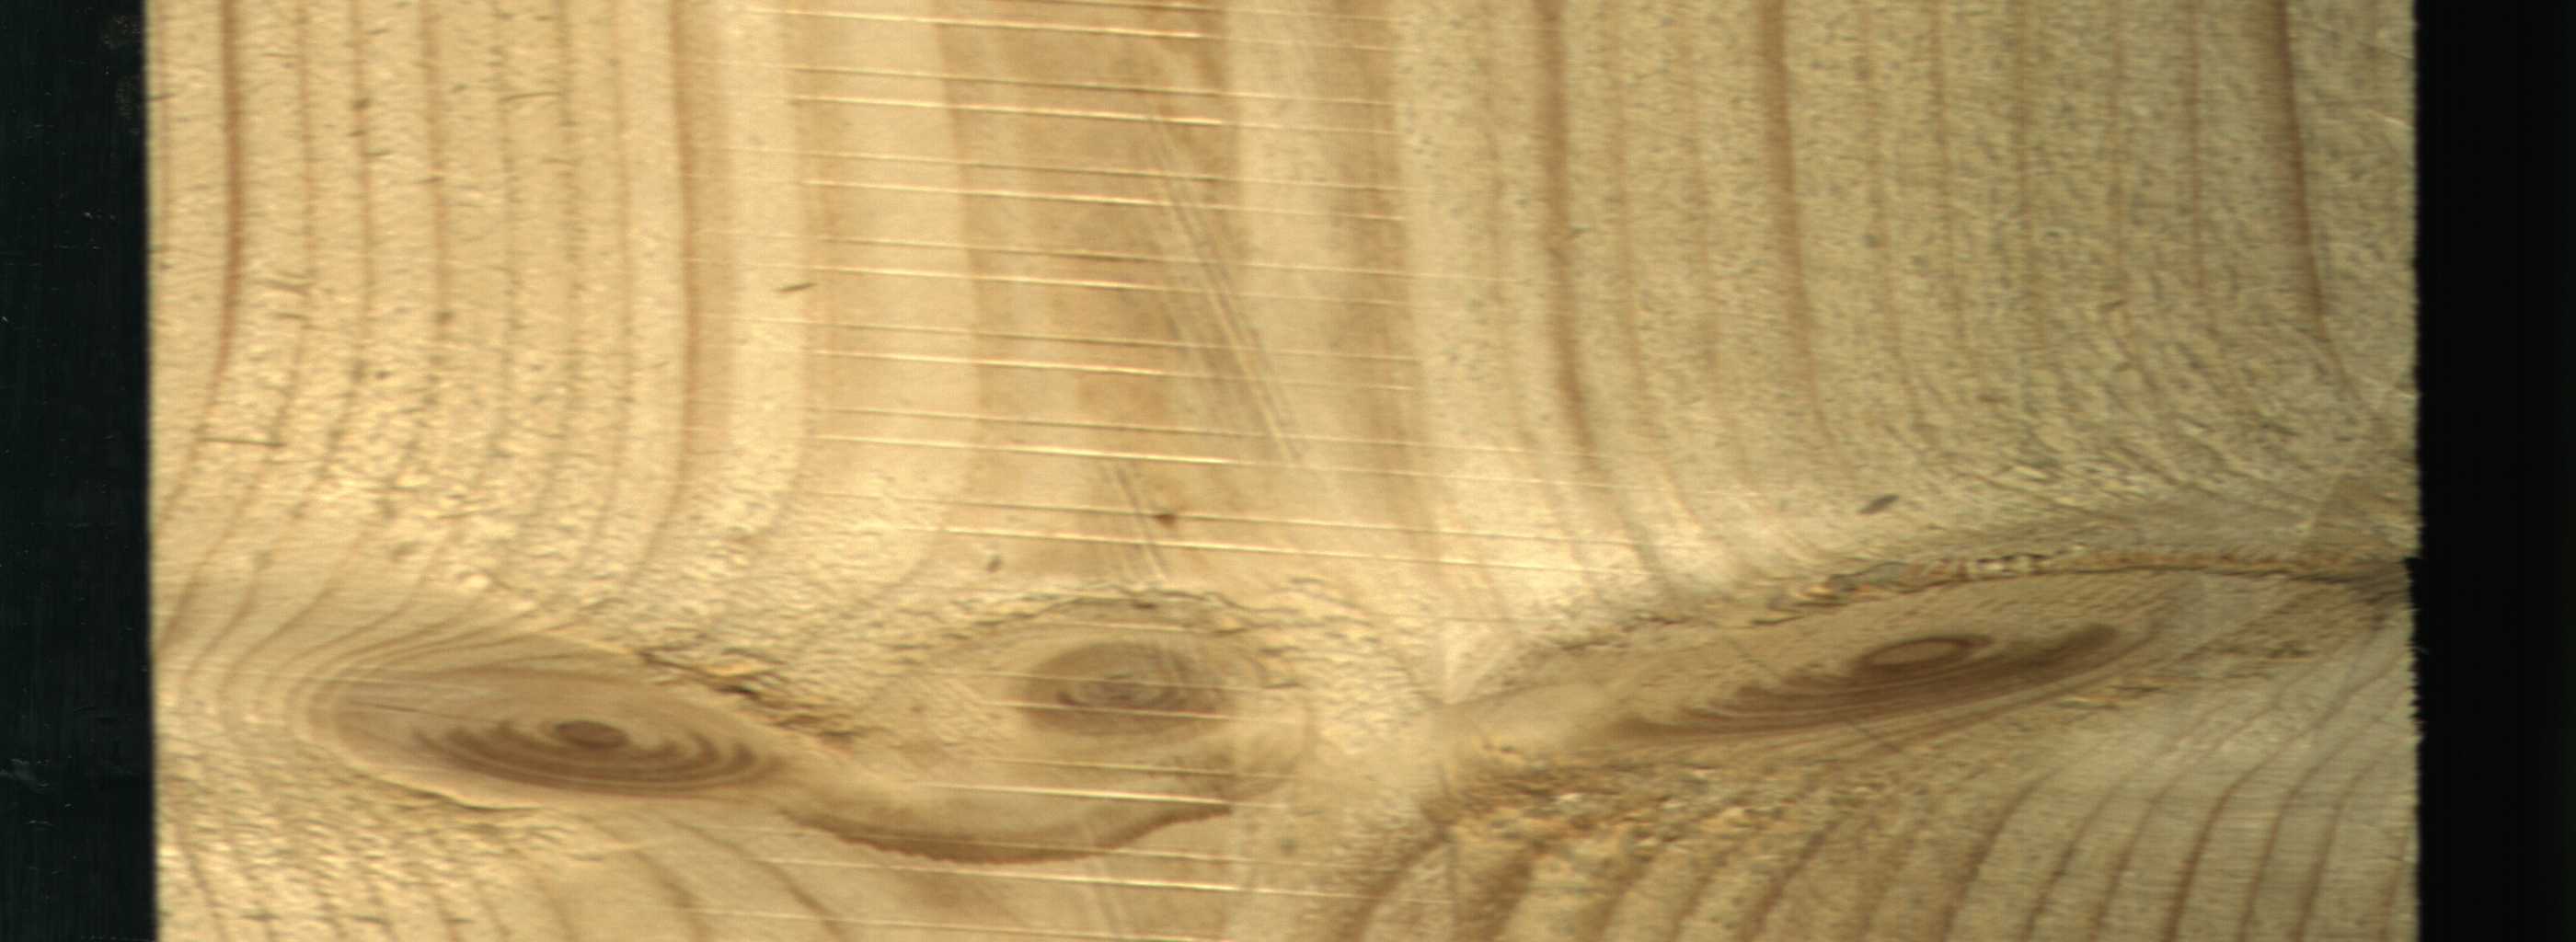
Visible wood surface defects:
Live_Knot
Live_Knot
Live_Knot